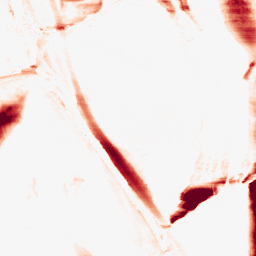
Category: morphological
Decomposition family: morphological_ellipse
Decomposition parameters: operation: opening
width: 5
height: 50
Upsampling method: sinc_hamming
Upsampling parameters: scale: 4
kernel_size: 8
Upsampling scale: 4